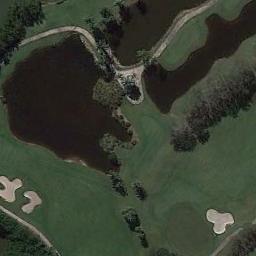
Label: golf_course